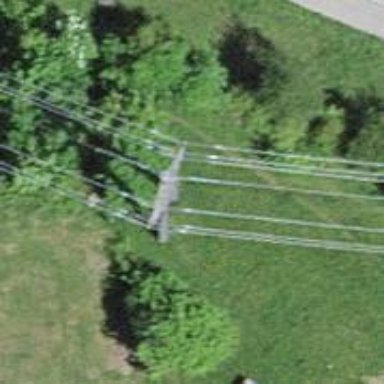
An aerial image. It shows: Power pole.